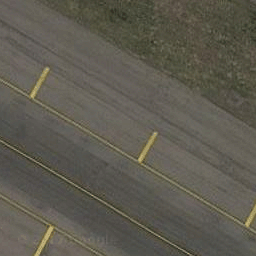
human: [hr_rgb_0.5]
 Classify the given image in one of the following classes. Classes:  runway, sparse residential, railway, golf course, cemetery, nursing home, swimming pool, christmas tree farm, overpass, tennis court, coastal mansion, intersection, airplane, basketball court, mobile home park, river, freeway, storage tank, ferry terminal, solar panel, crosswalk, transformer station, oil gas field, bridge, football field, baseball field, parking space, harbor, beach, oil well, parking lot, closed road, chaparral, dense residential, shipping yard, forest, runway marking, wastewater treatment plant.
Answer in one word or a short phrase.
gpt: runway marking